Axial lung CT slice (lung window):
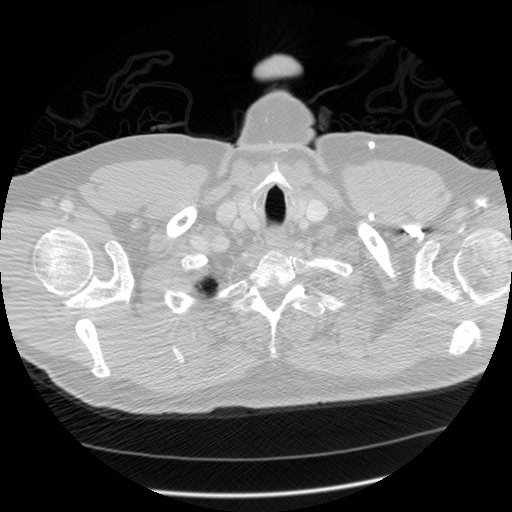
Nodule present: no